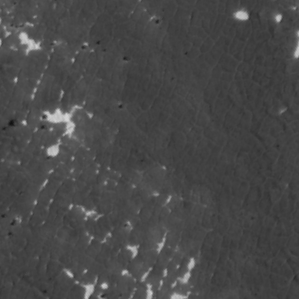
Label: frost